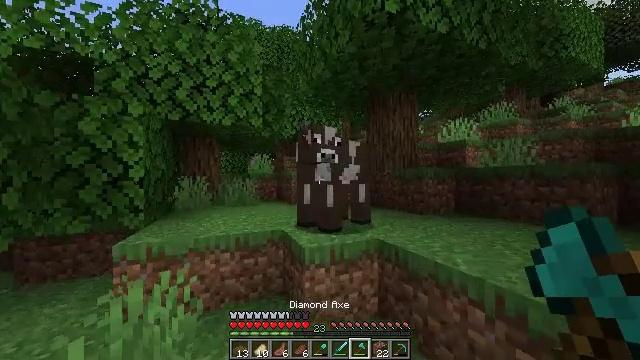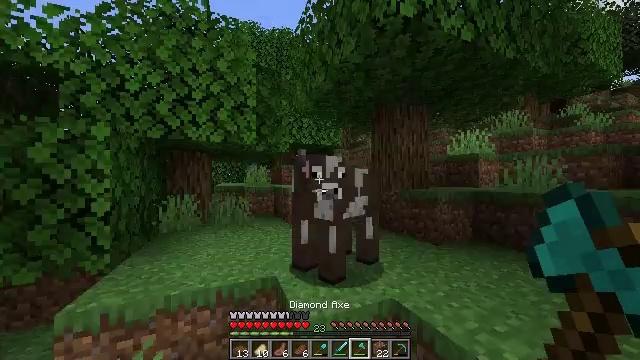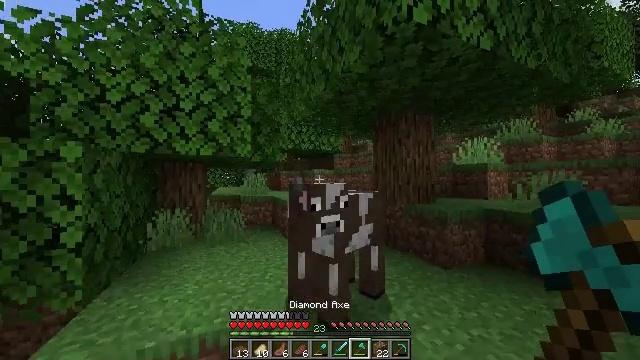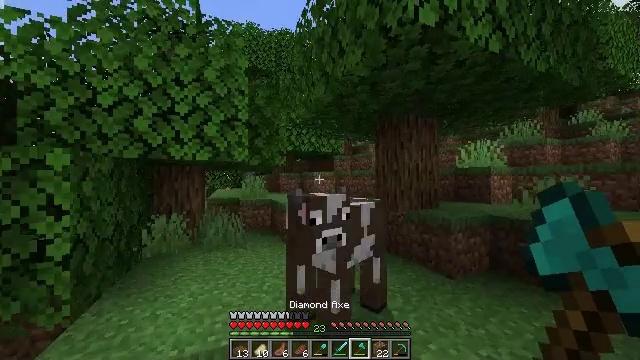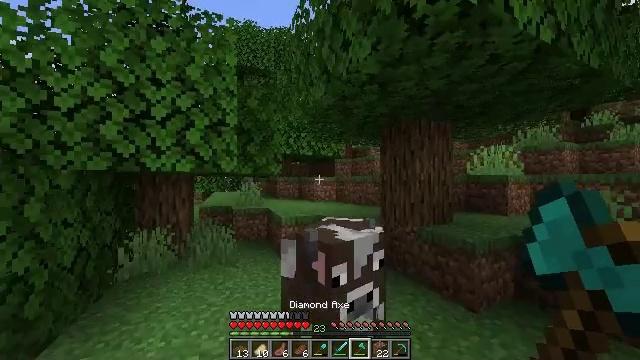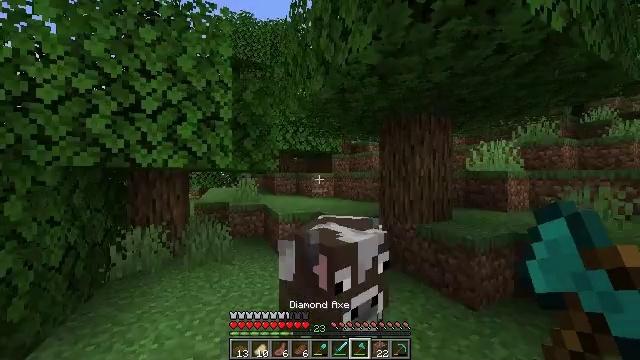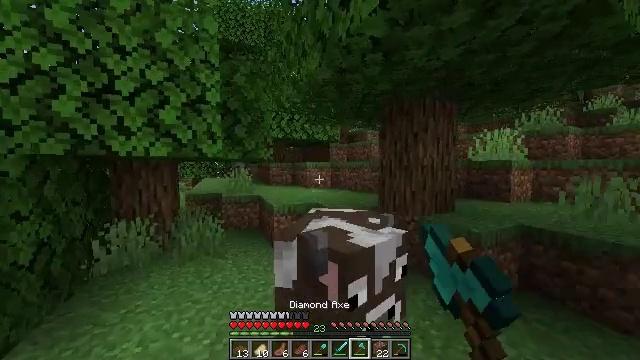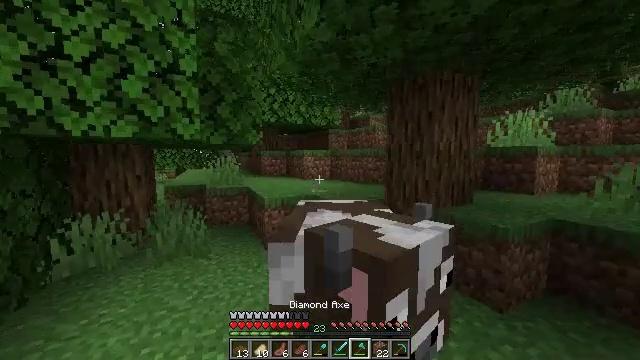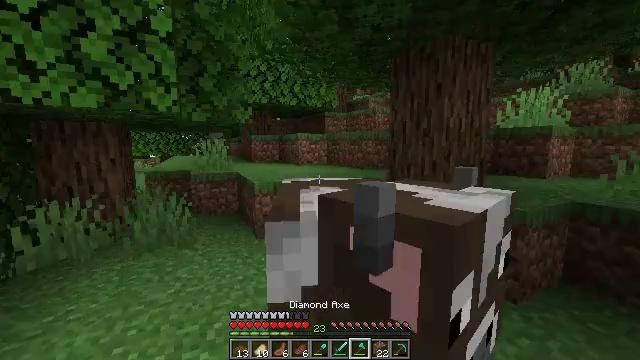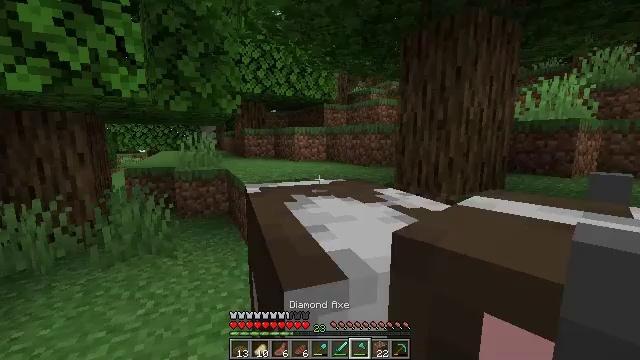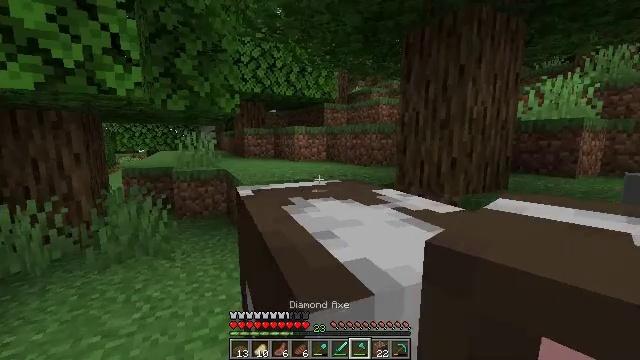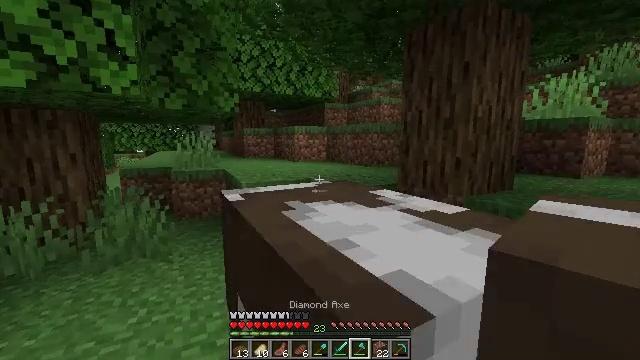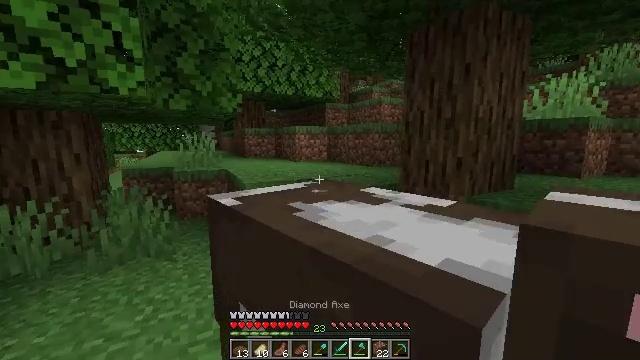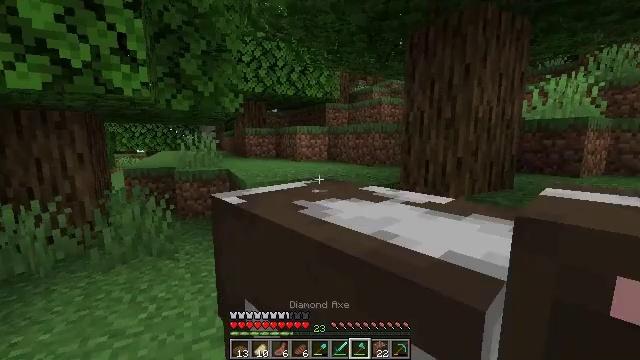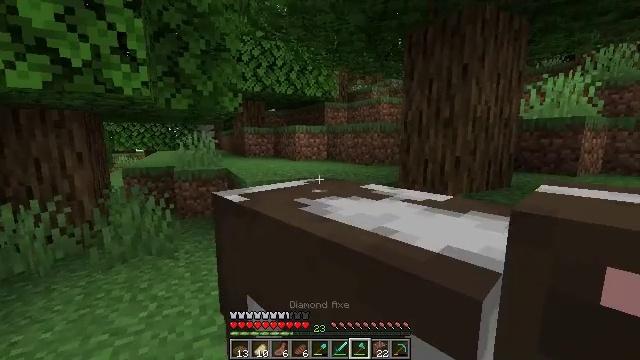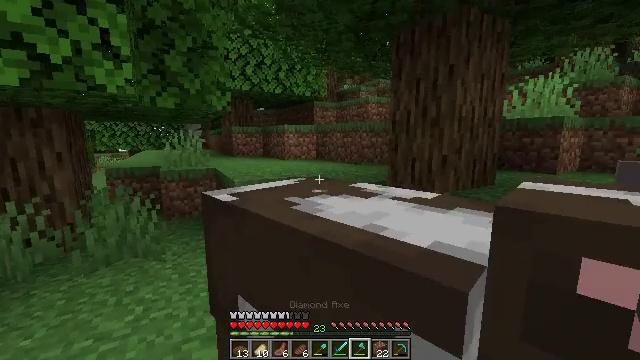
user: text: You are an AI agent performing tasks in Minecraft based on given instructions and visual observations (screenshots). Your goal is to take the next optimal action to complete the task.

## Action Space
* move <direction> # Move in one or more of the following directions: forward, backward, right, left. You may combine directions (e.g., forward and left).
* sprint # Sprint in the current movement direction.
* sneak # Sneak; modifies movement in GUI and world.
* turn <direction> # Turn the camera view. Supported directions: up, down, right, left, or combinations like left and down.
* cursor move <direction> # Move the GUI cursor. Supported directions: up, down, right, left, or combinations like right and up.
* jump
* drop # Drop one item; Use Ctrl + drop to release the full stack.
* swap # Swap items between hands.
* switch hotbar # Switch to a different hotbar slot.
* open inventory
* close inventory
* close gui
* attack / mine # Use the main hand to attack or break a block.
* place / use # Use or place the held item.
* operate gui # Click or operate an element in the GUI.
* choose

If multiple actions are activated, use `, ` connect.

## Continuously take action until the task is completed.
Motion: motion action
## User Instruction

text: Kill mobs.
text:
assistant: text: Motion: move forward, jump
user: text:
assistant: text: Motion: move forward, jump
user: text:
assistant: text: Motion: move forward, jump
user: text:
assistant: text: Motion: move forward, jump
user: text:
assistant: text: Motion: turn down, attack / mine, jump
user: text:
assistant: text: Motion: turn down, attack / mine
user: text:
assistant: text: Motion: turn down, attack / mine
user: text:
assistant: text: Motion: turn right and down, attack / mine
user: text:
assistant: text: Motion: attack / mine
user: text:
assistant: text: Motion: attack / mine
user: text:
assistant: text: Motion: no_op
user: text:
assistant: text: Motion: no_op
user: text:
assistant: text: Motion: no_op
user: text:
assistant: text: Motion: no_op
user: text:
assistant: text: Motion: turn right
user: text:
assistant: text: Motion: turn right
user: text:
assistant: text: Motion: no_op
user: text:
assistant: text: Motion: turn right
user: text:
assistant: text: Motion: turn down
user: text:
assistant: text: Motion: no_op
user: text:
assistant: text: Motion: no_op
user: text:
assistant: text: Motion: no_op
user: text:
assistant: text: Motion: no_op
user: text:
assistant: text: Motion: turn down
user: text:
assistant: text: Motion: no_op
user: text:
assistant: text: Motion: no_op
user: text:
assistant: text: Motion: turn down
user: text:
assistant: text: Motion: turn down, jump
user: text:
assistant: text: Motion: turn left and down, jump
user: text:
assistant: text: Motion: jump